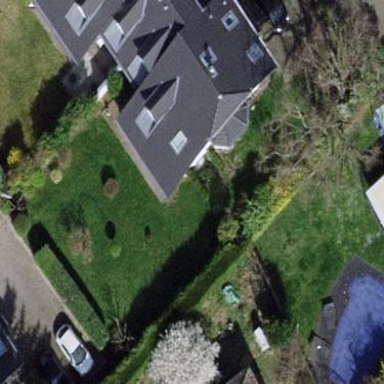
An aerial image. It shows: Garden enclosed by fence.